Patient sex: M
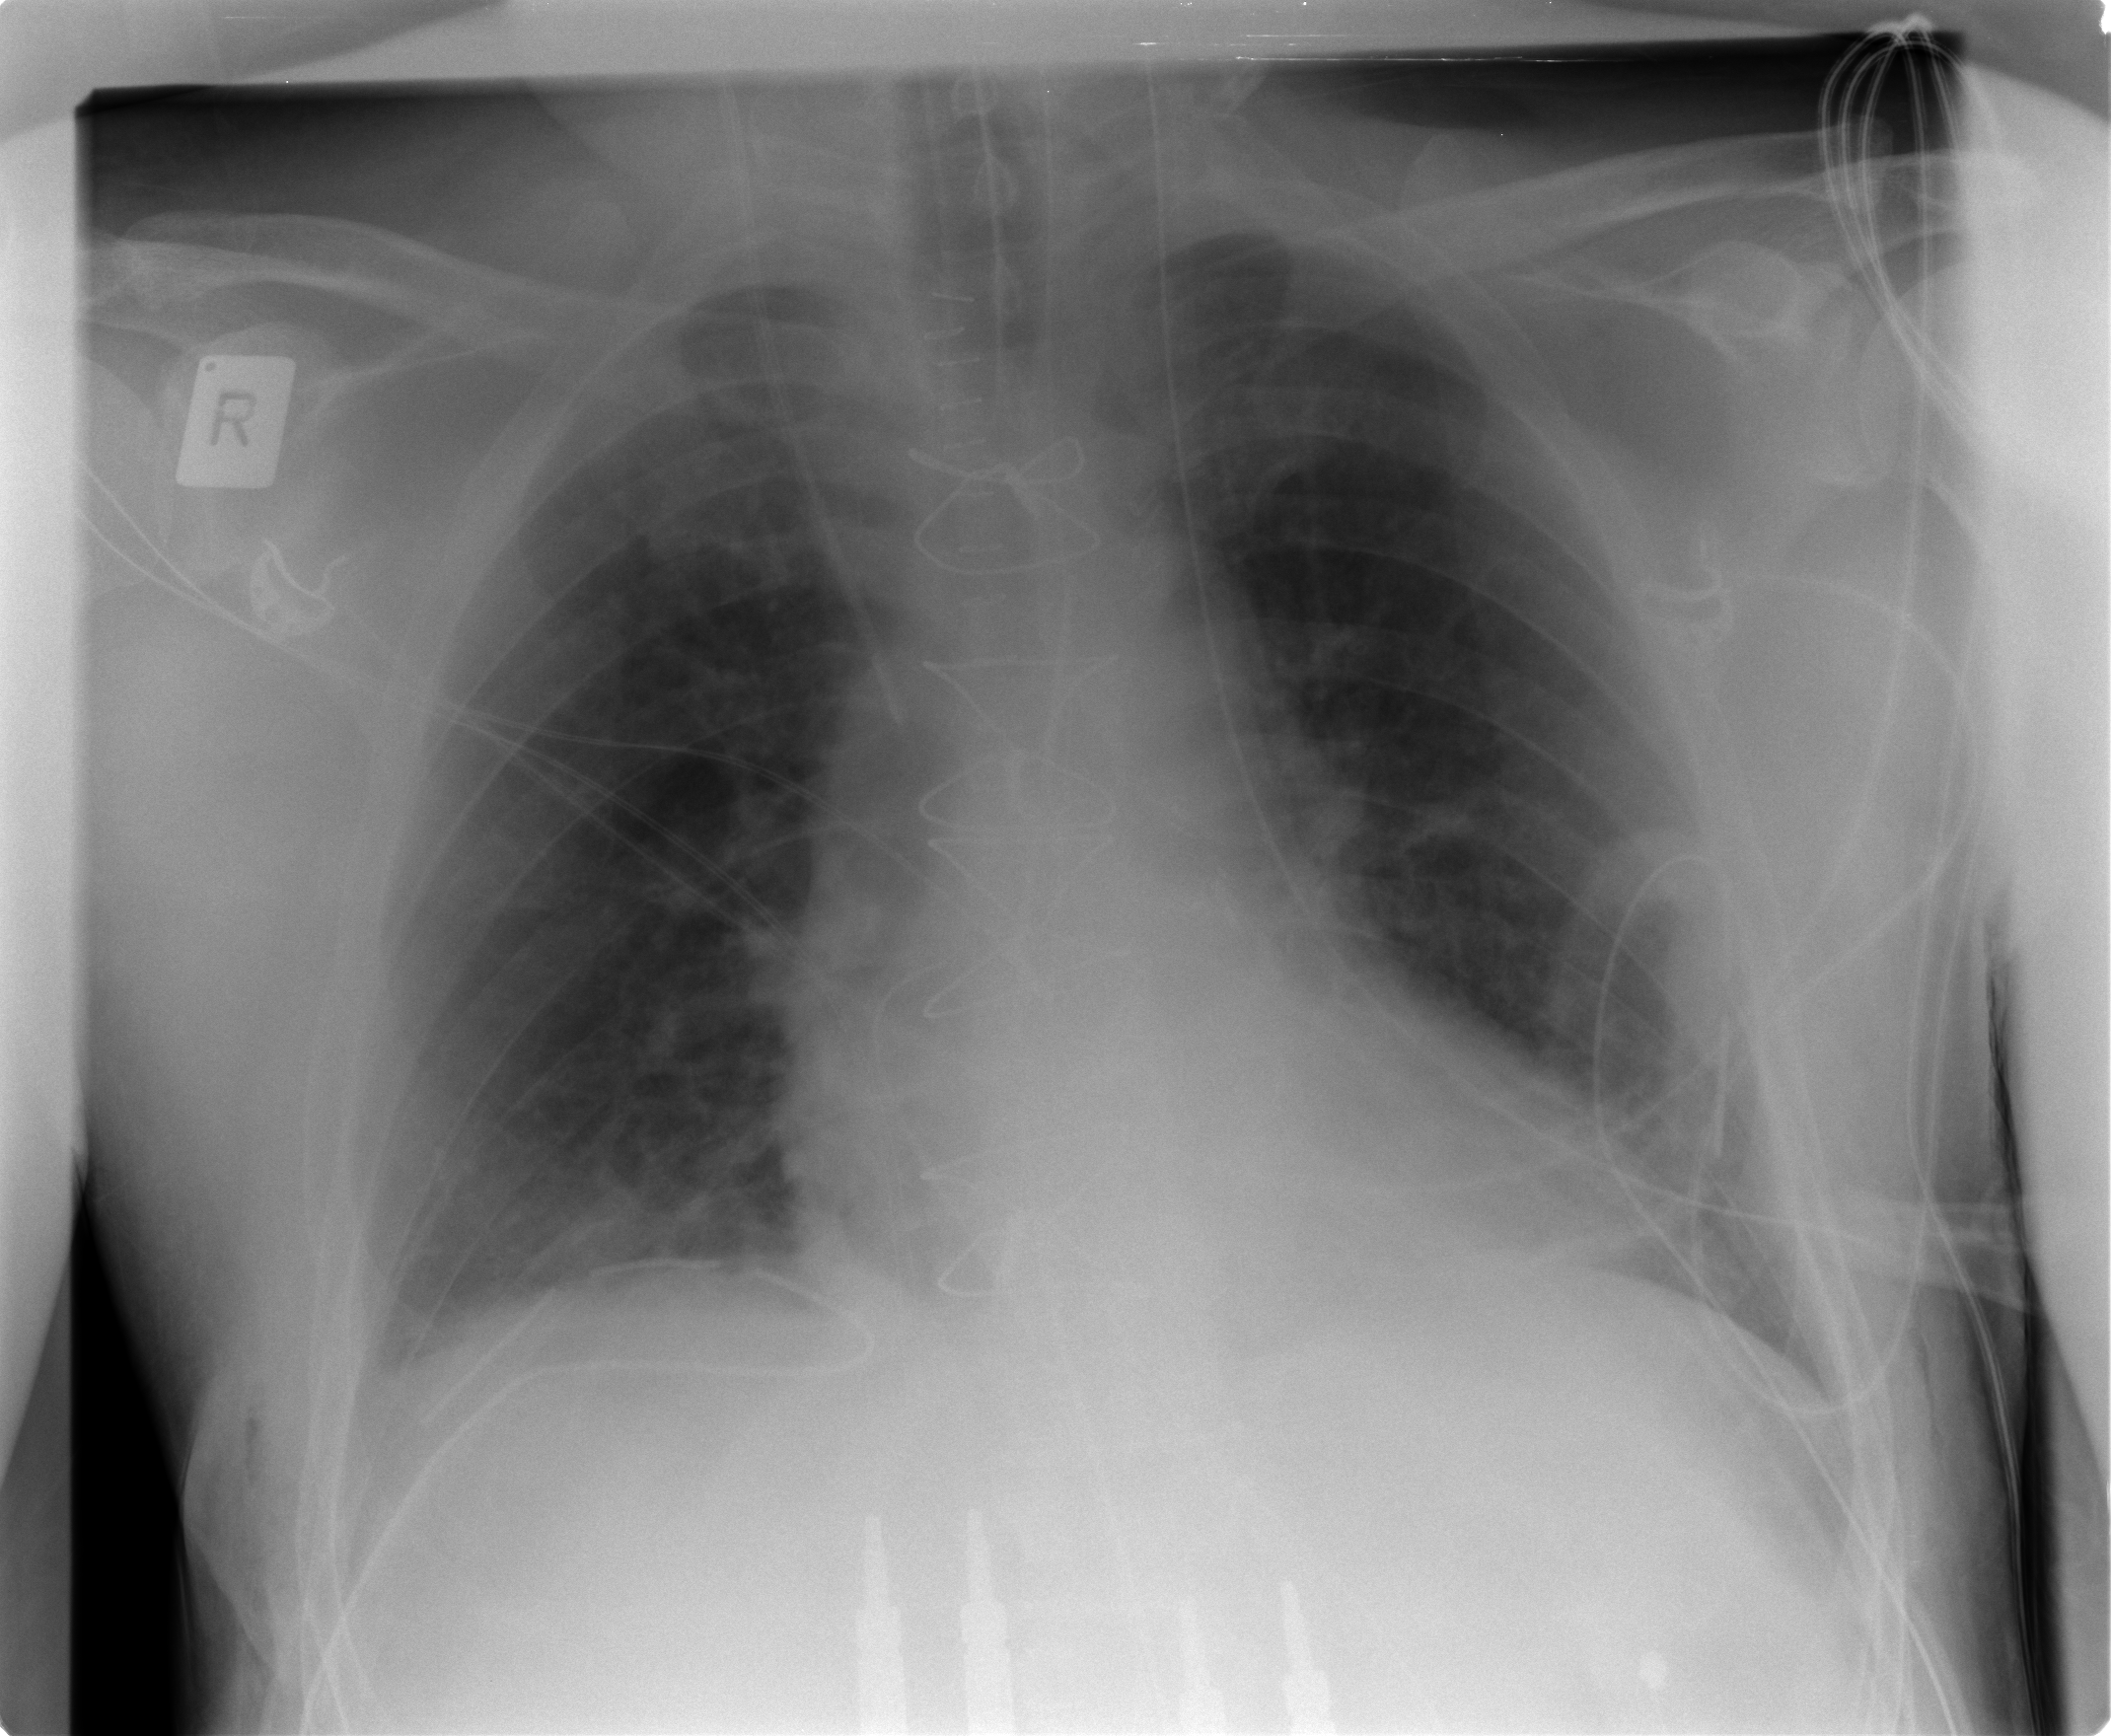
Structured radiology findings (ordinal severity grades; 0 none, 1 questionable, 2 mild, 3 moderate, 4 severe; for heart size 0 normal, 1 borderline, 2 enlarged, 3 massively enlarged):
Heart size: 0
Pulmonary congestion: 2
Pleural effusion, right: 1
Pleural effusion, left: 2
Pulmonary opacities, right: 0
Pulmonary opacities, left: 0
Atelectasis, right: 2
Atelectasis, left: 2